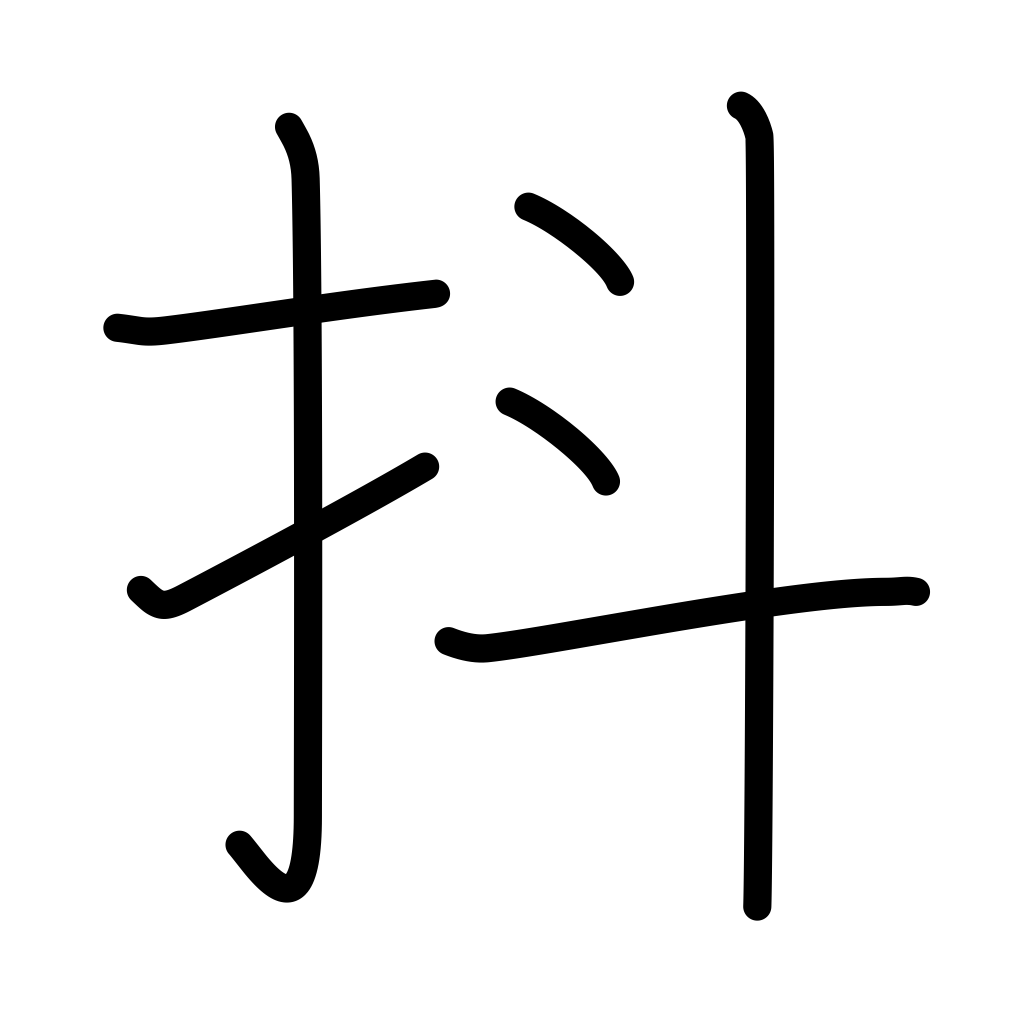
Meaning: shake, jiggle